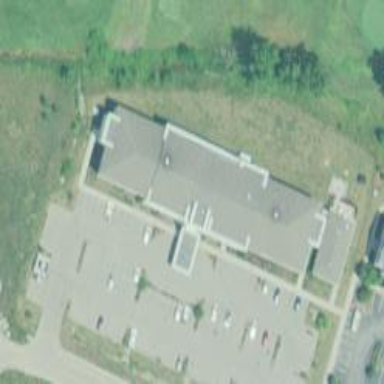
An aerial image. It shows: Hotel building.